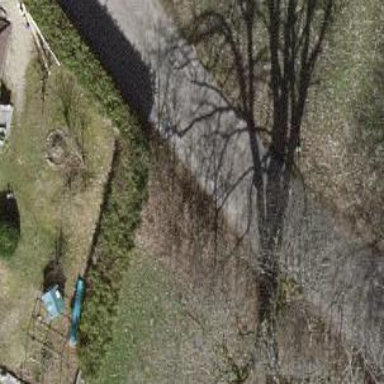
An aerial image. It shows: Hedge barrier.